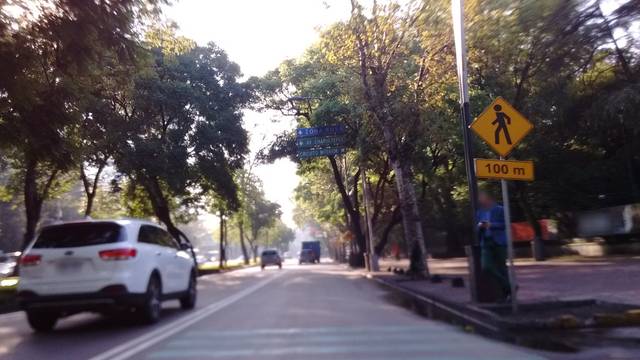
Region: Mexico
Coordinates: 19.424, -99.18